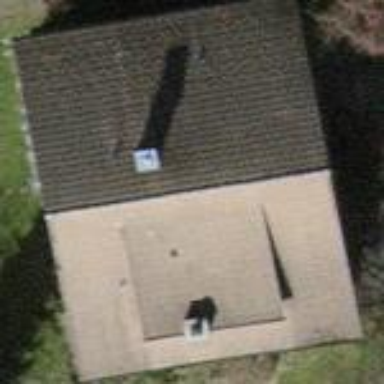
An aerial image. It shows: Detached building with gabled tile roof.